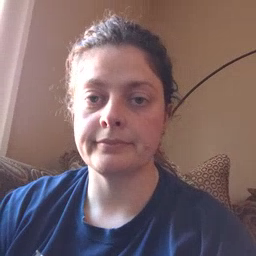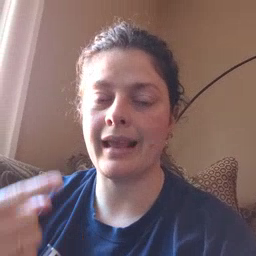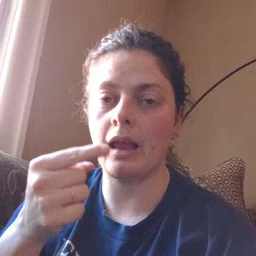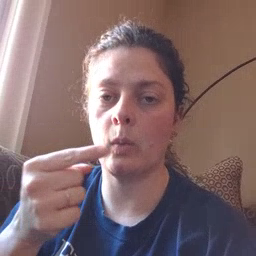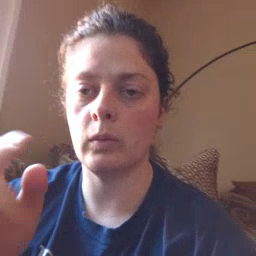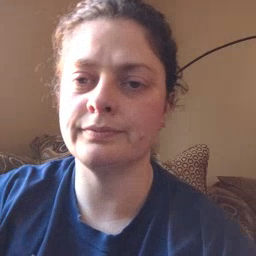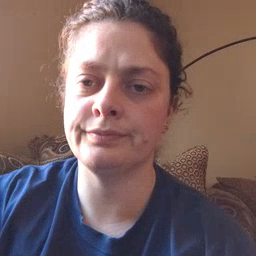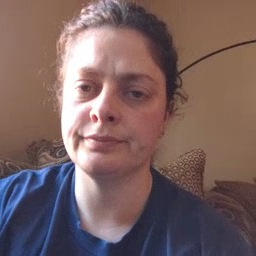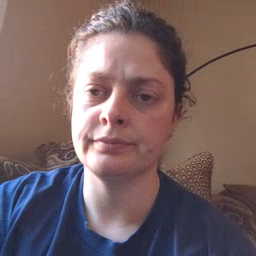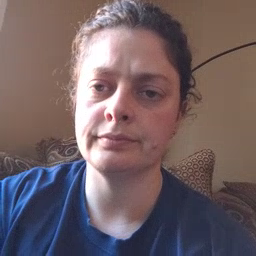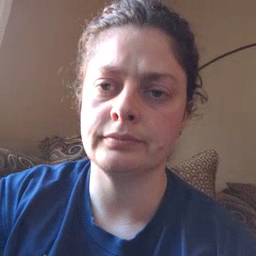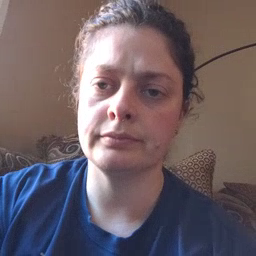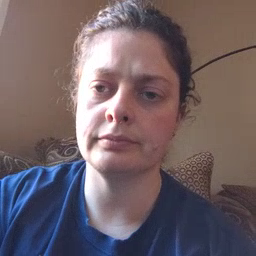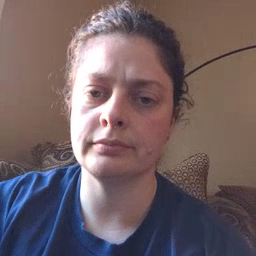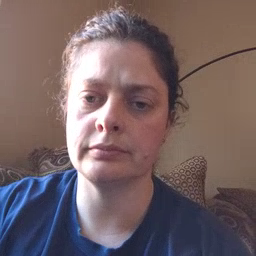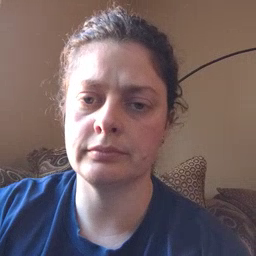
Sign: owie